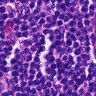
Metastatic tissue present: no